Question: I am currently using:
- -
the UX is designed so that the iCheck checkboxes and radios act as filters and live within a remodal. Weird things happened when I paired up the two libraries to use:

This is the console output from Chrome,
> 'ifChecked' is being fired one time more when a selection is checked (by radio or checkbox).
'''
<html>
<head>
<link rel="stylesheet" href="bower_components/remodal/dist/jquery.remodal.css">
<link rel="stylesheet" href="bower_components/iCheck/skins/line/green.css">
</head>
<body>
<h1 data-remodal-target="test-icheck-remodal"> Animal</h1>
<h1 data-remodal-target="test-icheck-remodal-2"> Comics</h1>
<div class="remodal" data-remodal-id="test-icheck-remodal">
<h2>Choose Animal</h2>
<input type="checkbox" value="">
<label>Cat</label>
<input type="checkbox" value="">
<label>Dog</label>
</div>
<div class="remodal" data-remodal-id="test-icheck-remodal-2">
<h2>Choose Comics</h2>
<input type="checkbox" value="">
<label>Batman</label>
<input type="checkbox" value="">
<label>Superman</label>
</div>
<script type="text/javascript" src="bower_components/jquery/dist/jquery.js"></script>
<script type="text/javascript" src="bower_components/remodal/dist/jquery.remodal.js"></script>
<script type="text/javascript" src="bower_components/iCheck/icheck.js"></script>
<script type="text/javascript">
$('input:checkbox, input:radio').each(function() {
var self = $(this),
label = self.next(),
label_text = label.text();
label.remove();
self.iCheck({
checkboxClass: 'icheckbox_line-green',
radioClass: 'iradio_line-green',
insert: '<div class="icheck_line-icon"></div>' + label_text
})
});
var flag = false;
$(document).on('open', '.remodal', function(e) {
var $this = $(this);
var inputFields = $this.find('input:checkbox, input:radio');
console.log('remodal Opened');
if(!flag) {
inputFields.on('ifChecked', function(event) {
console.log('ifChecked called');
});
flag = true;
}
});
</script>
</body>
</html>
'''
Corresponding bower.json
'''
{
"name": "remodal_icheck",
"version": "0.0.0",
"dependencies": {
"remodal": "0.6.4",
"iCheck": "1.0.2"
},
"devDependencies": {
}
}
'''
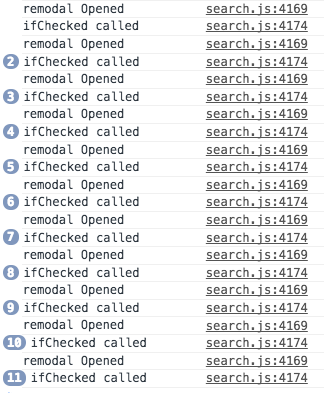
Answer: I think the issue here is you keep binding the event everytime the modal is open. There are several fix I can think of, but I'm not very sure if it's the best way to handle it.
Create a flag that when you bind an event set that flag to true, so when it goes again there it wouldn't bind it again.
'''
// the flag
var flag = false;
$(document).on('open', '.remodal', function(e) {
var $this = $(this);
var elementId = $this.attr('data-remodal-id');
var inputFields = $this.find('input:checkbox, input:radio');
var queryParam = $this.attr('data-query-param');
console.log('remodal Opened');
// check flag if false
if(!flag) {
/* If it's radio, Close the remodal after selecting options */
inputFields.on('ifChecked', function(event) {
queryObject[queryParam] = 'hihi';
console.log('ifChecked called');
if ($this.has('input:checkbox').length == 0) {
$this.remodal().close();
}
});
/* Todo: move to function clearFilters() */
$this.find('.remodal-filter-clear').on('click', function() {
inputFields.iCheck('uncheck');
});
flag = true;
}
});
'''
Adding second solution based from your comment below, having two '.remodal' classes.
We add a class to those input elements which have already bound to that event.
For this example let's call that classname as 'bound'.
'''
$(document).on('open', '.remodal', function(e) {
var $this = $(this);
var elementId = $this.attr('data-remodal-id');
// find input elements which don't have the '.bound' class, then add class
var inputFields = $this.find('input:checkbox:not(.bound), input📻not(.bound)').addClass("bound");
var queryParam = $this.attr('data-query-param');
console.log('remodal Opened');
/* If it's radio, Close the remodal after selecting options */
if(inputFields.length > 0) {
inputFields.on('ifChecked', function(event) {
queryObject[queryParam] = 'hihi';
console.log('ifChecked called');
if ($this.has('input:checkbox').length == 0) {
$this.remodal().close();
}
});
/* Todo: move to function clearFilters() */
$this.find('.remodal-filter-clear').on('click', function() {
inputFields.iCheck('uncheck');
});
}
});
'''